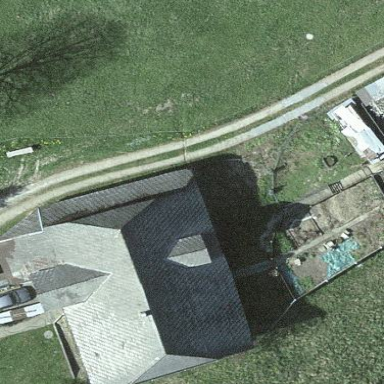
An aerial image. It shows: Farm building.